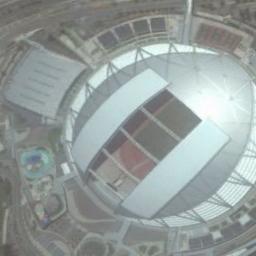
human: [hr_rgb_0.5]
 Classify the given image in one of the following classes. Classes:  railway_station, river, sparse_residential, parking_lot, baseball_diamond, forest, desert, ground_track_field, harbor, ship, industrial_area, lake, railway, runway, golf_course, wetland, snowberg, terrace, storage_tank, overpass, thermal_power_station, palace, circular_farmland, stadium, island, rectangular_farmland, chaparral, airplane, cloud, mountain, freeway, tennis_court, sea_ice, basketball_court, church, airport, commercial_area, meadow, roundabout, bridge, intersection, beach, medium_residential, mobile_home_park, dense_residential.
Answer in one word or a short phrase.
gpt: stadium